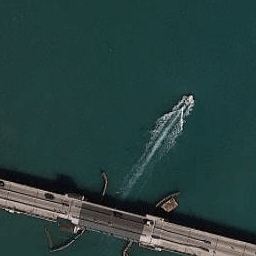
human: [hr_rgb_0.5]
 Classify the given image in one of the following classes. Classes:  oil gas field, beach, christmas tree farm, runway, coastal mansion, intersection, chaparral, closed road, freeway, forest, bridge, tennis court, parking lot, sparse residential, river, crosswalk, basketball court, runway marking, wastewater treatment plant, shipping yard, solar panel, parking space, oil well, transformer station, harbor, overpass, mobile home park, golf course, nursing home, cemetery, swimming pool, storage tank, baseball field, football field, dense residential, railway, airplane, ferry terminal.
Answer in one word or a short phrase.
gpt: bridge